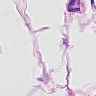
Metastatic tissue present: no